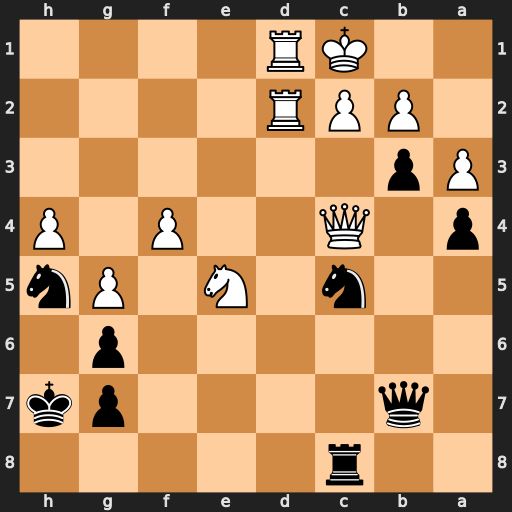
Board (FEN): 2r5/1q4pk/6p1/2n1N1Pn/p1Q2P1P/Pp6/1PPR4/2KR4
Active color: b
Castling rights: -
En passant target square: -
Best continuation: bxc2 Rxc2 Nb3+ Kb1 Rxc4